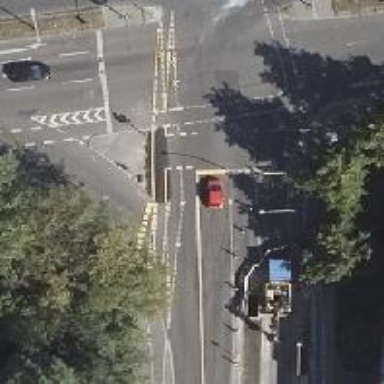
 featuring both sidewalk on either side. It has dedicated lane for cyclists on the left and separate track on the right."